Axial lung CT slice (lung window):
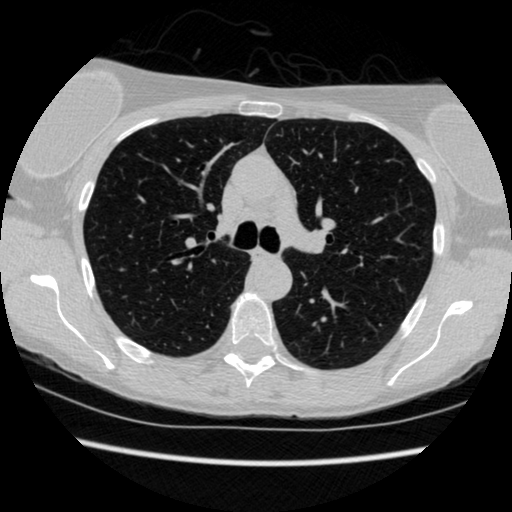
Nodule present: no